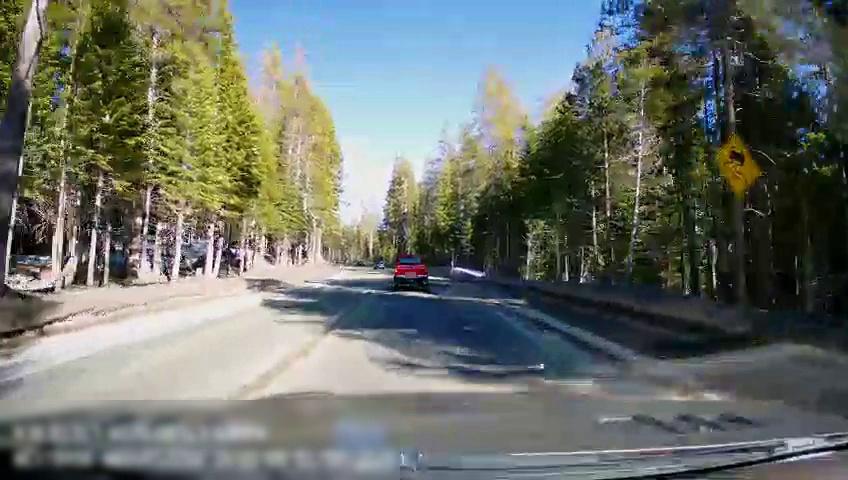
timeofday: Day
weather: Sunny
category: Drivable Space
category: Vehicles | Car
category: Vehicles | Truck
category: Traffic | Signs